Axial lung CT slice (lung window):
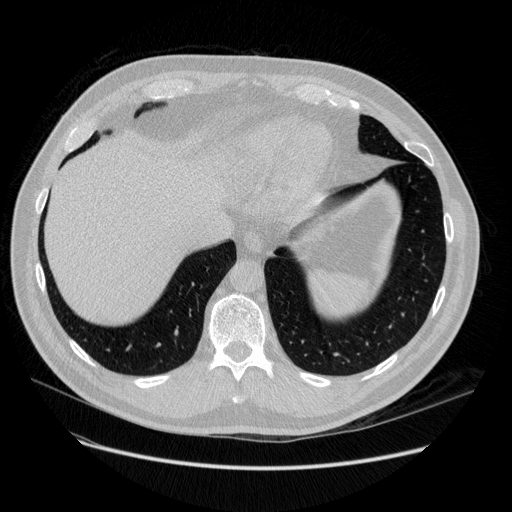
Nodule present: no